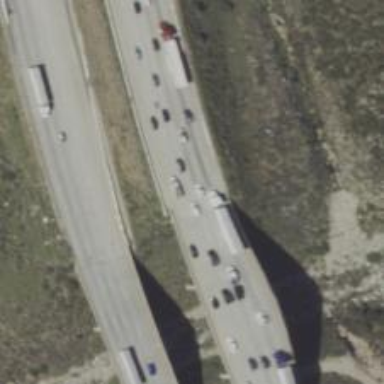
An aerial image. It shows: Motorway bridge.